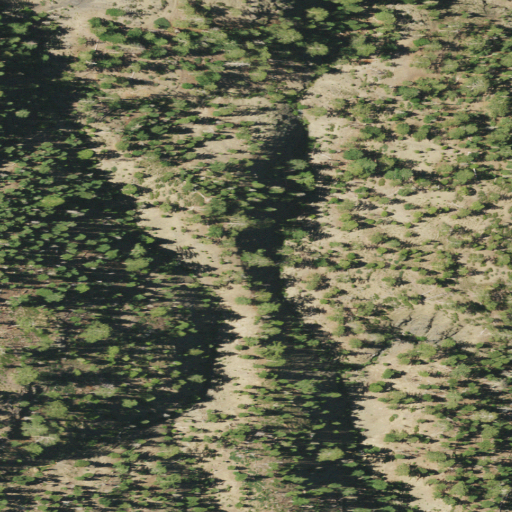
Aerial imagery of valley in California named Hopkins Hollow containing evergreen forest, shrub, and grassland